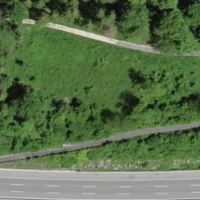
EUNIS habitat code: 57
Species observed at this site:
Milvus milvus